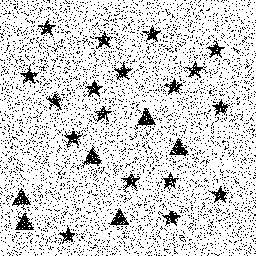
Squares: 0
Triangles: 6
Stars: 18
Total shapes: 24